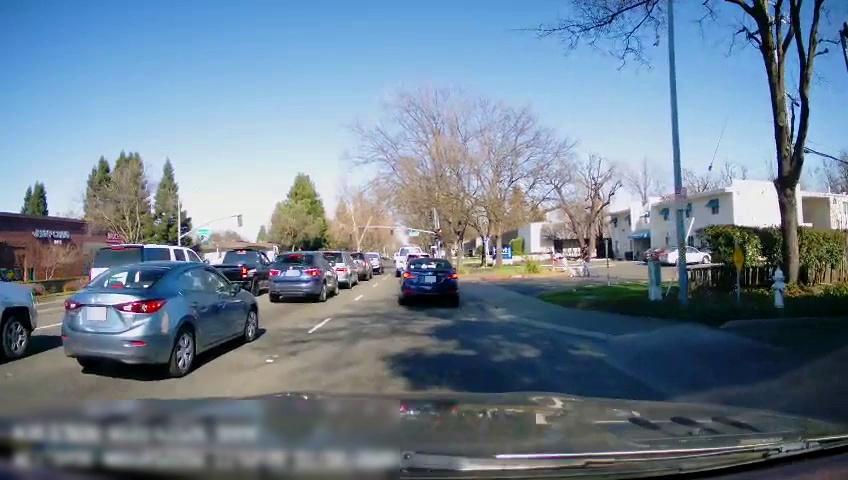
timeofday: Day
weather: Sunny
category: Drivable Space
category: Vehicles | Car
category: Vehicles | Car
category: Vehicles | Car
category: Vehicles | SUV
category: Vehicles | Car
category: Vehicles | Car
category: Vehicles | Car
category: Vehicles | Truck
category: Vehicles | SUV
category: Vehicles | Truck
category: Vehicles | Car
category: Pedestrians
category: Lanes | Alternate Lane
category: Lanes | Alternate Lane